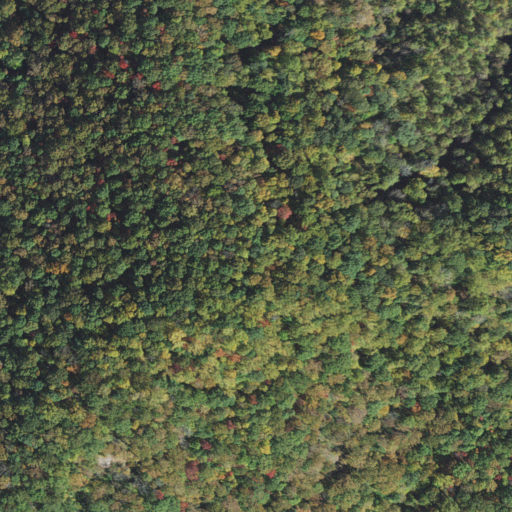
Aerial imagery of mountain in North Carolina named Hannah Mountain containing only deciduous forest